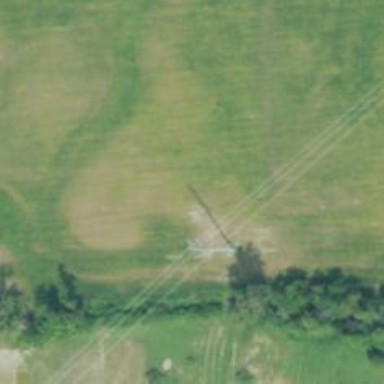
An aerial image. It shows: Power tower.